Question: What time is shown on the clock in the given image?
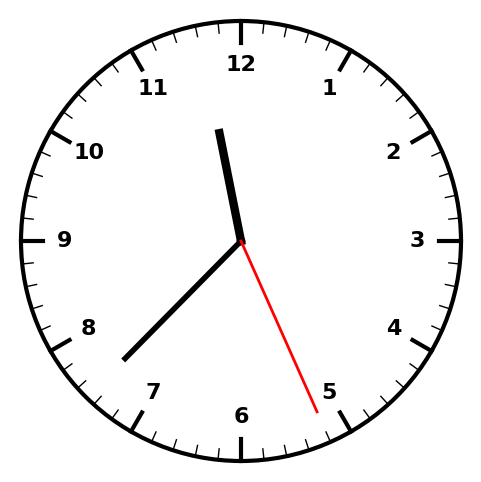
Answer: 11:37:26